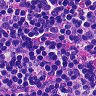
Metastatic tissue present: no